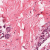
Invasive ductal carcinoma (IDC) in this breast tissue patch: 0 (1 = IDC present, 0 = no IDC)